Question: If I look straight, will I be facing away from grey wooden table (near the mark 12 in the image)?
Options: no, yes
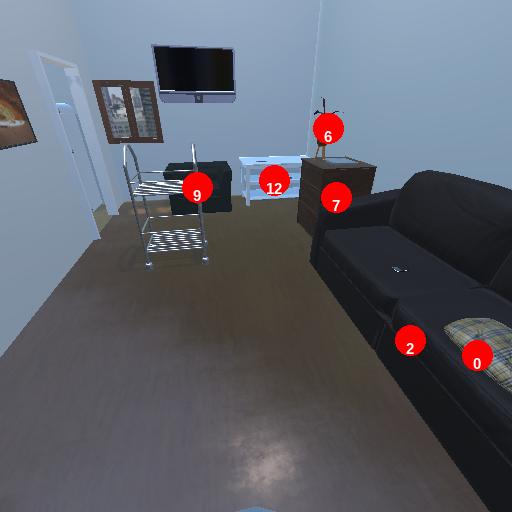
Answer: no